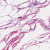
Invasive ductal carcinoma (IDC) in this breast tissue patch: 0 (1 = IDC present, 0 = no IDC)